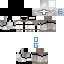
A female skeleton skin with dark skin, wearing brown bald dressed in a black robe top and black pants, featuring a closed mouth.